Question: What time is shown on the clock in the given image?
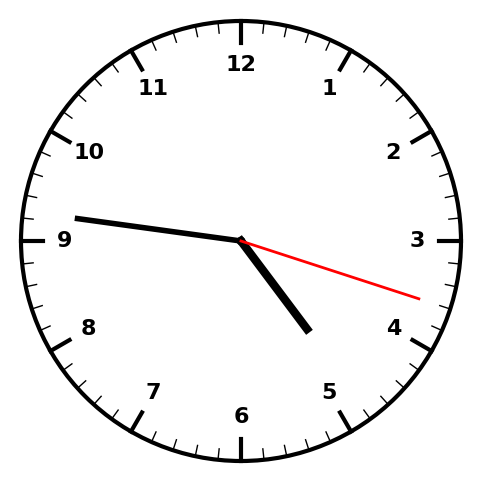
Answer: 04:46:18